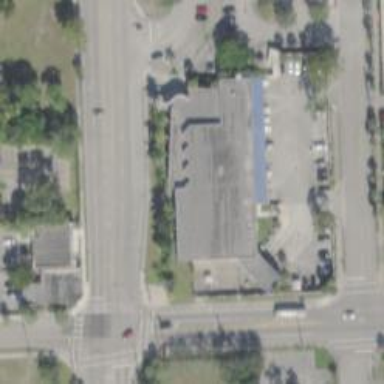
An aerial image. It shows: Post office.